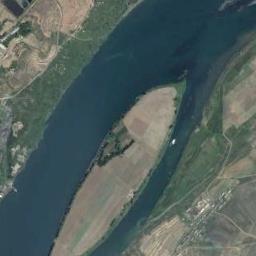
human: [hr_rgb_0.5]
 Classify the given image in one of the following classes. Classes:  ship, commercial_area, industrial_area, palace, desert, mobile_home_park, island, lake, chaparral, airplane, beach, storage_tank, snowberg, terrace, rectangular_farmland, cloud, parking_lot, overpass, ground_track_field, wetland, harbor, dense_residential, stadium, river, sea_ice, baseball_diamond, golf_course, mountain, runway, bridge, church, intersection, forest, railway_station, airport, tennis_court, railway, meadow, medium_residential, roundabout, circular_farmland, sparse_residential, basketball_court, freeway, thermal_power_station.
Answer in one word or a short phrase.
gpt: river